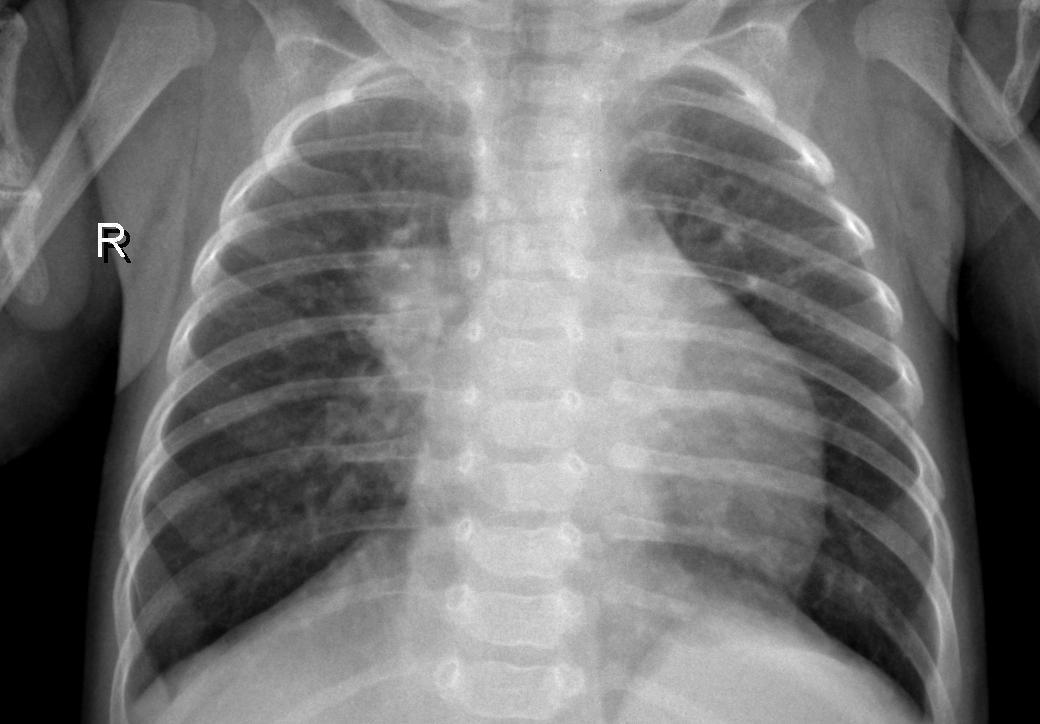
Diagnosis: PNEUMONIA